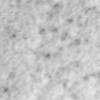
Label: no_change